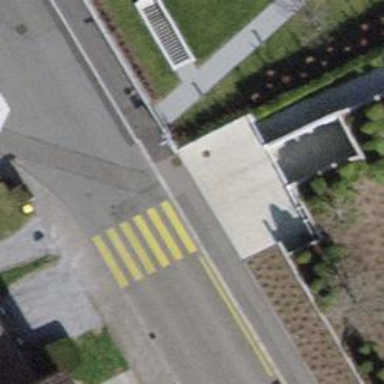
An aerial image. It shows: Uncontrolled zebra crossing on the road.